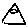
Label: triangle